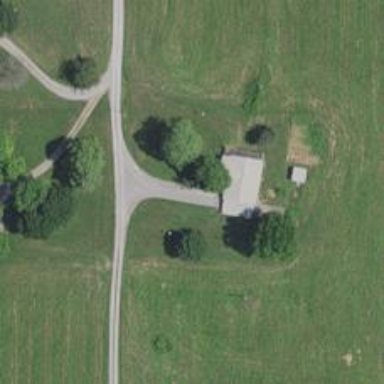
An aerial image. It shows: Driveway leading to service road.